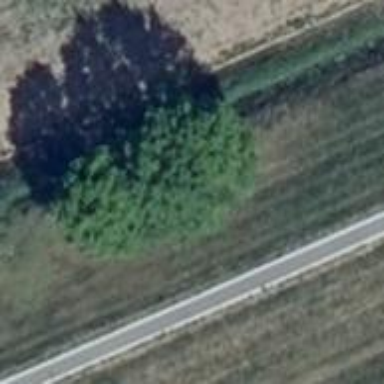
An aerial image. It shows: Deciduous tree with broadleaved leaves.